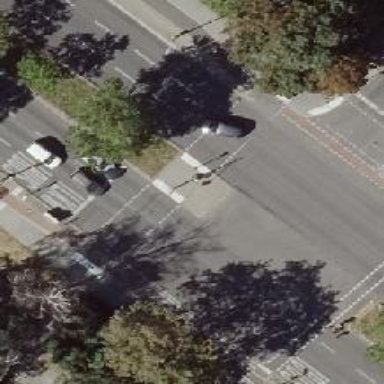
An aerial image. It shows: Road crossing with traffic signals.